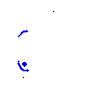
Particle: electron